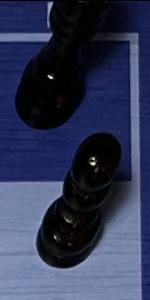
Label: Pawn_Black